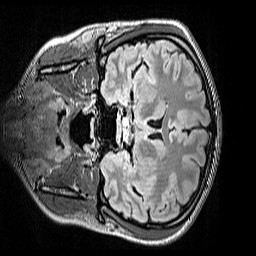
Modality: FLAIR
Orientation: coronal
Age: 14
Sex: female
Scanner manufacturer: siemens
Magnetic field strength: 3 T
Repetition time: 5 s
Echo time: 0.388 s